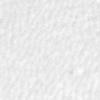
Label: no_change